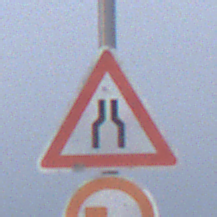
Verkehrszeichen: VerengteFahrbahn
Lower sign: UeberholverbotKraftfahrzeuge
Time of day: SunriseSunset
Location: Outdoor (Nature)
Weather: Overcast
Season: NotSpecified
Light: Natural